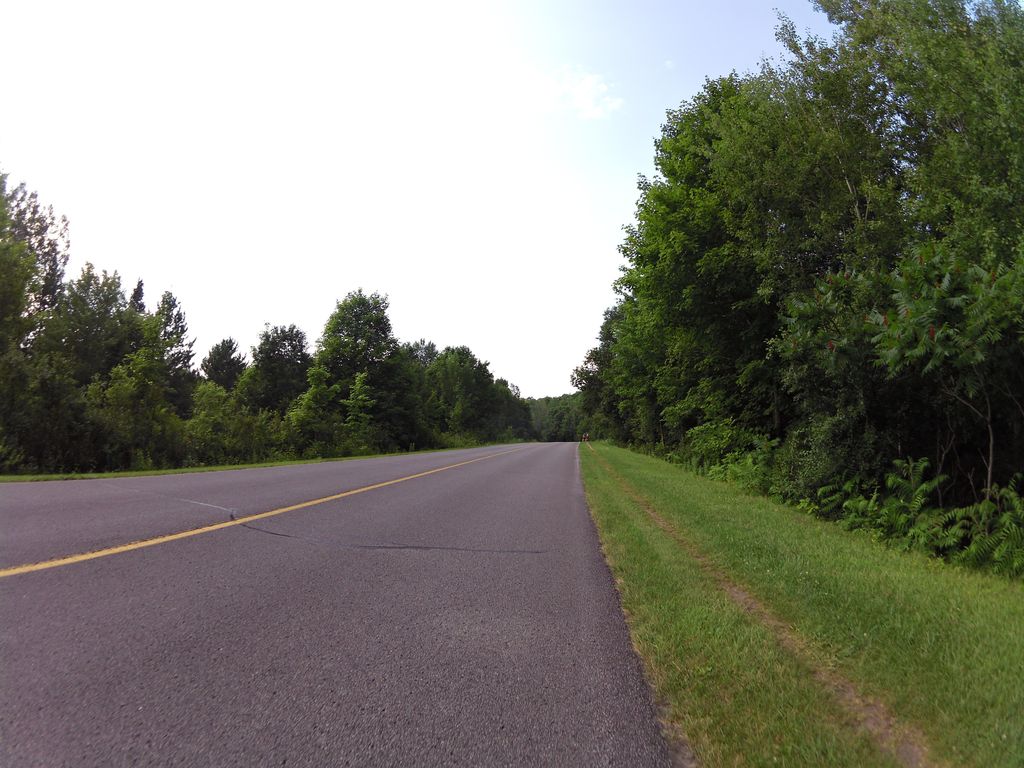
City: ottawa-gatineau